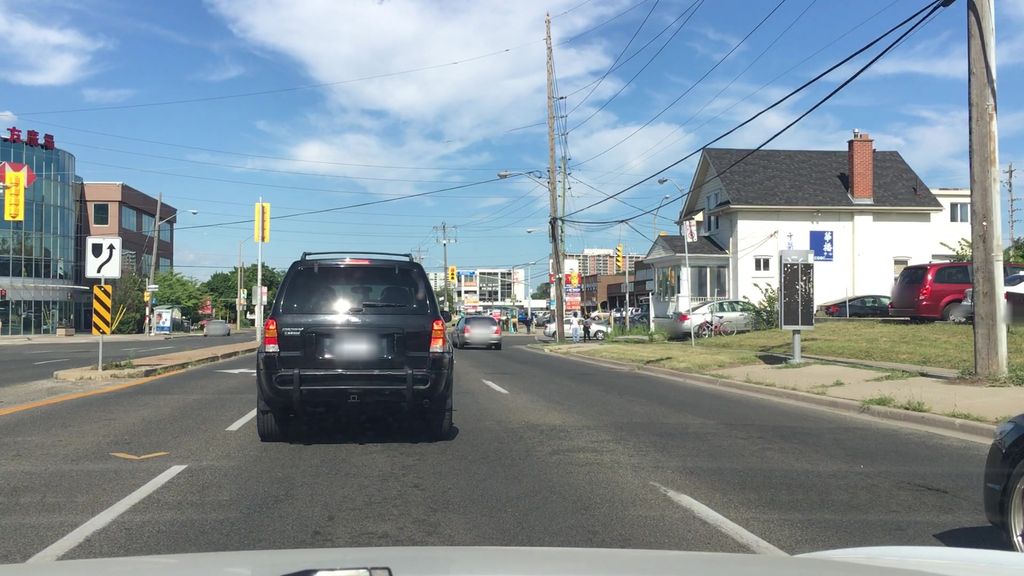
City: toronto